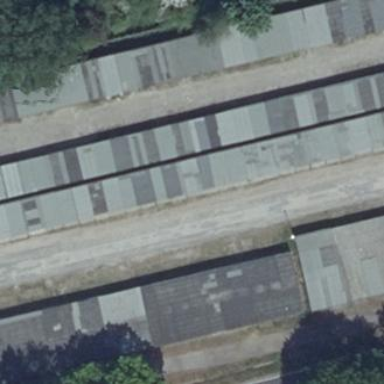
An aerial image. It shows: Garage building in area designated for garages.